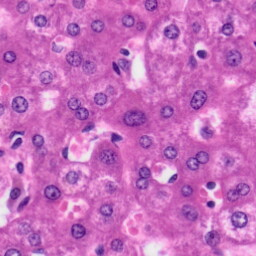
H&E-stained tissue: Liver